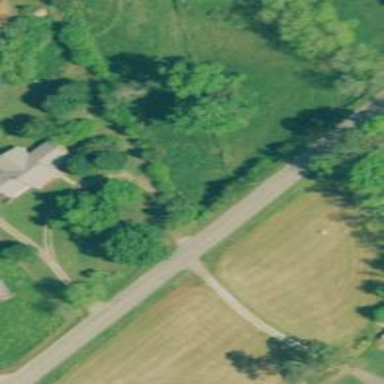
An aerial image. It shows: Driveway leading to service road.